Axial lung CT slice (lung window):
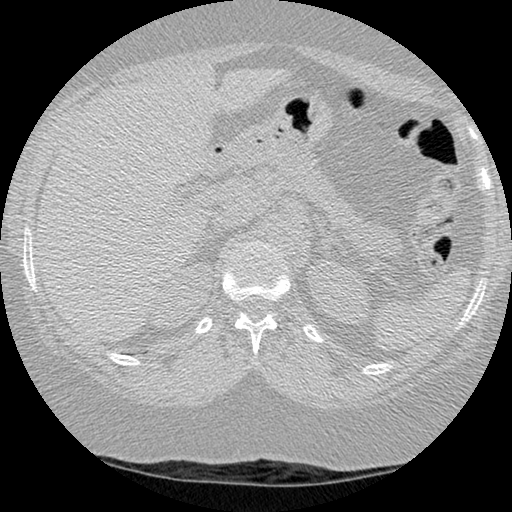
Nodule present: no